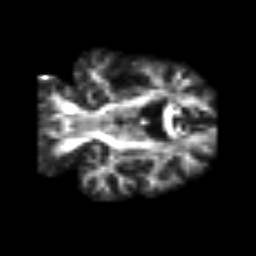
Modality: FA
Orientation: coronal
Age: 72
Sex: male
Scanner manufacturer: siemens
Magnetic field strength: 3 T
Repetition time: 3.2 s
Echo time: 0.081 s